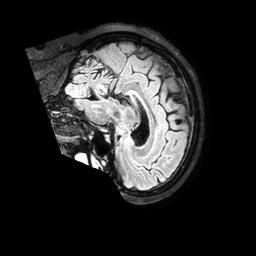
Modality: FLAIR
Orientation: sagittal
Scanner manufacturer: philips
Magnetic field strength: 3 T
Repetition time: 4.8 s
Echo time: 0.2795 s